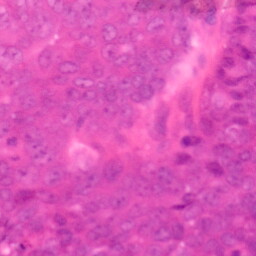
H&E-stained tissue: Colon